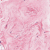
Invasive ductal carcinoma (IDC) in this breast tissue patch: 0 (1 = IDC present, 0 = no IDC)